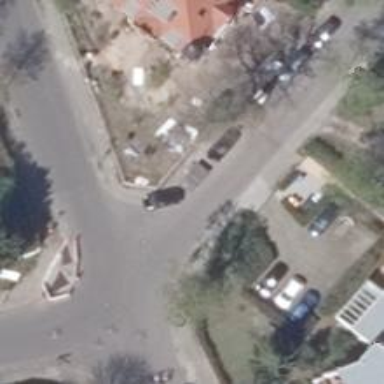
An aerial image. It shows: Residential road with asphalt surface. There is parallel on-street parking available on the left lane.